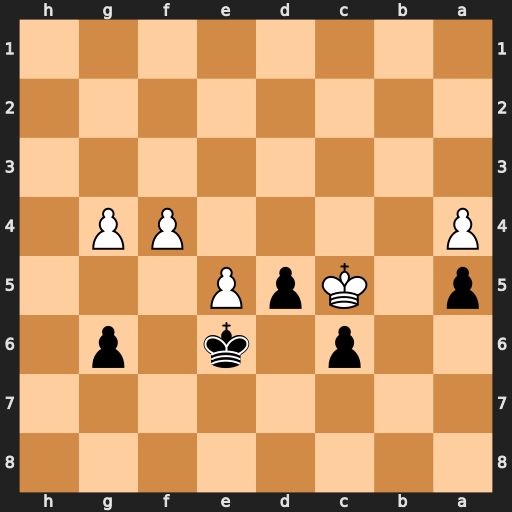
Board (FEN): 8/8/2p1k1p1/p1KpP3/P4PP1/8/8/8
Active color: b
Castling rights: -
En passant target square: -
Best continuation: g5 fxg5 Kxe5